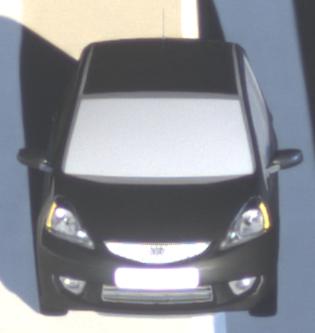
Make: Honda
Model: Jazz 1.2
Detailed model: Jazz (III) (11/08 - 04/11)
Model produced from: 2008/11
Model produced until: 2010/10
Doors: 5
Color: black
Road condition: dry road
Daytime: night
Contrast: high contrast